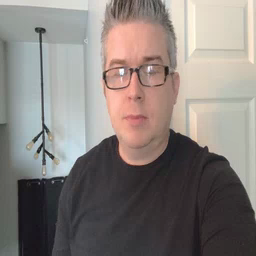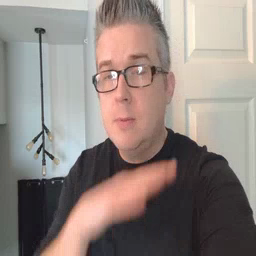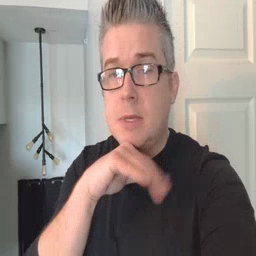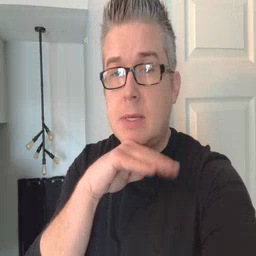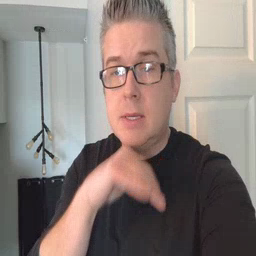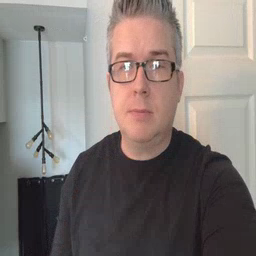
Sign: pig